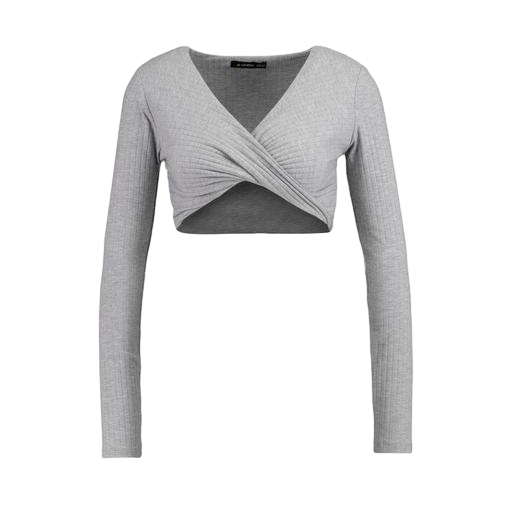
gray jersey crop top, gray crop top, long-sleeve top, white background